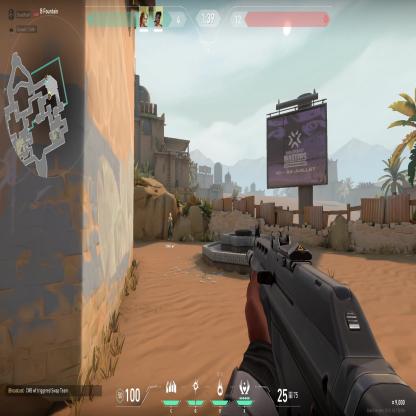
Label: teammate